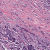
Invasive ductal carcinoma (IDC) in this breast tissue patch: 1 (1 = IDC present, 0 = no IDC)